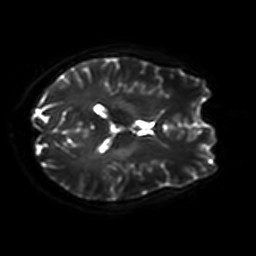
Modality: DWI
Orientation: axial
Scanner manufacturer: philips
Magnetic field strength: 7 T
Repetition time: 9.612 s
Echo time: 0.073 s